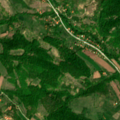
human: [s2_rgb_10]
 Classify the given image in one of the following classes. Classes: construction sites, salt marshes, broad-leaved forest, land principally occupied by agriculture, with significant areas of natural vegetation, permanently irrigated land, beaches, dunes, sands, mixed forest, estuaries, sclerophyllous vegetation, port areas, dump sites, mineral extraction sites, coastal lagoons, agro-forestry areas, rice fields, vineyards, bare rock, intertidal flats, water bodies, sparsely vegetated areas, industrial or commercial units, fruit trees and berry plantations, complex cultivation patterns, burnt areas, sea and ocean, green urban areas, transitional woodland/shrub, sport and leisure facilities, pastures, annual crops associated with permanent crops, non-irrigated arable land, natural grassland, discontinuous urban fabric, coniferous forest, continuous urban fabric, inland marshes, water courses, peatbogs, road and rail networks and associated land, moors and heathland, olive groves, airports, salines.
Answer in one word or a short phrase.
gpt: complex cultivation patterns, land principally occupied by agriculture, with significant areas of natural vegetation, broad-leaved forest, transitional woodland/shrub